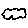
Label: cloud